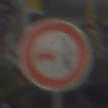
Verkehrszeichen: VerbotUeberholenEinspurigeFahrzeuge
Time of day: MorningAfternoon
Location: Outdoor (Urban)
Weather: PartlyCloudy
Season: NotSpecified
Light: Natural